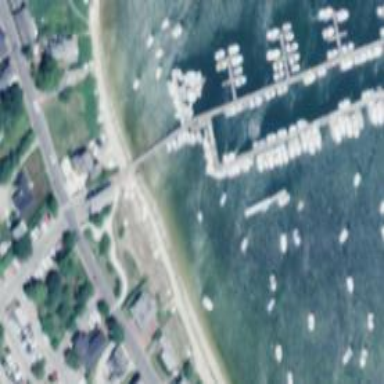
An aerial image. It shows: Man-made pier.